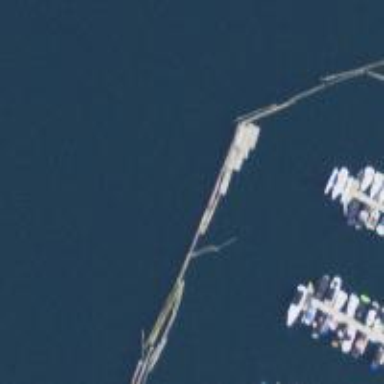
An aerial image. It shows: Breakwater structure.